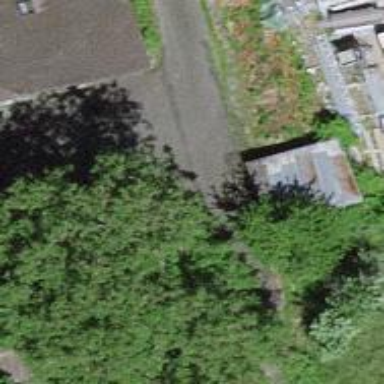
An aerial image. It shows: Shed.